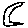
Label: moon